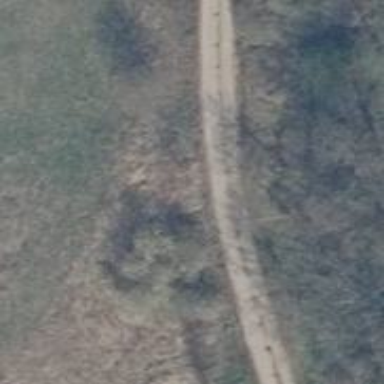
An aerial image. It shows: Track road with grade3 tracktype. The road surface has concrete lanes.